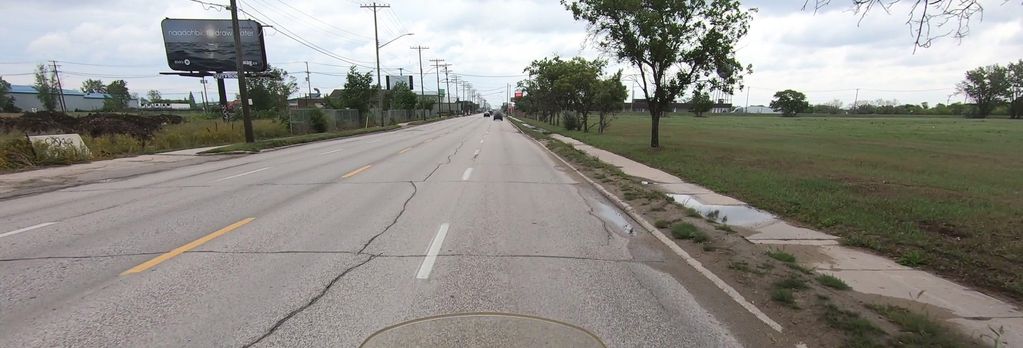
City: winnipeg